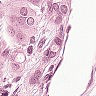
Metastatic tissue present: yes